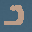
Label: 2